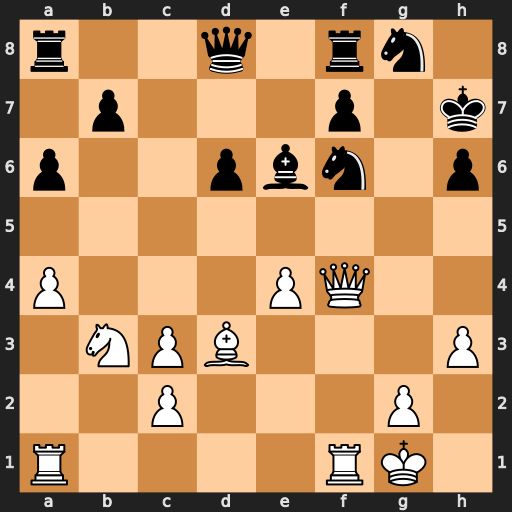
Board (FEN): r2q1rn1/1p3p1k/p2pbn1p/8/P3PQ2/1NPB3P/2P3P1/R4RK1
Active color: w
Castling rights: -
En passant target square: -
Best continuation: e5+ Kh8 exf6